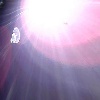
Label: sunburn